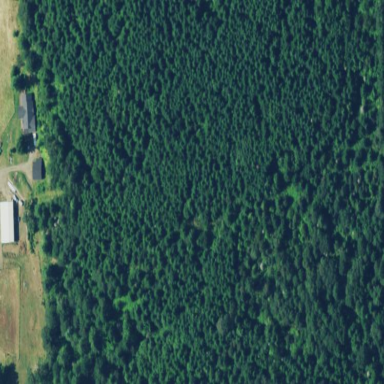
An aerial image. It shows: Beautiful woodland area.